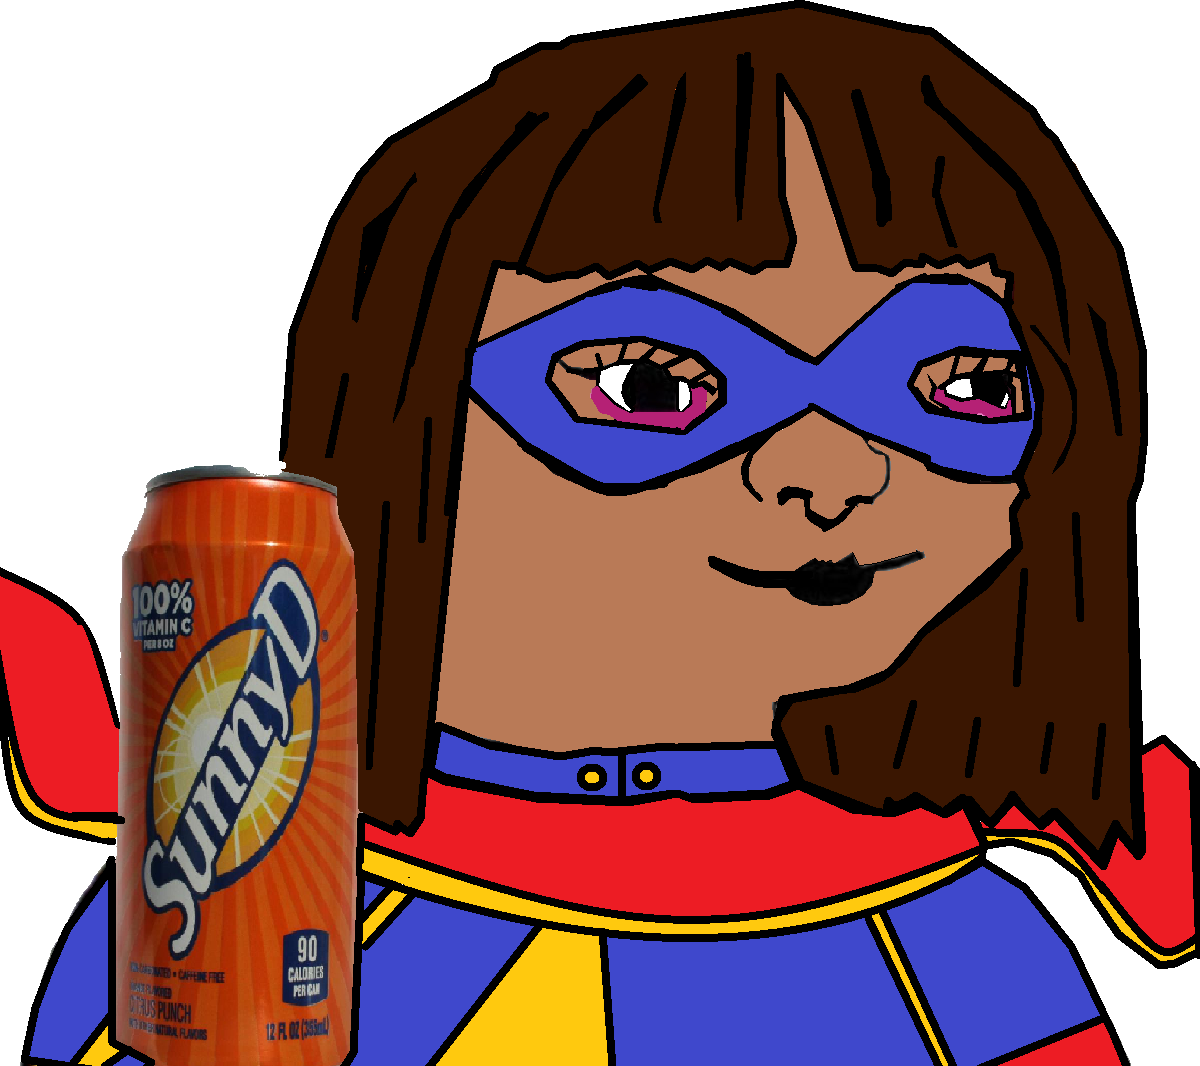
Label: 5_Arthoe